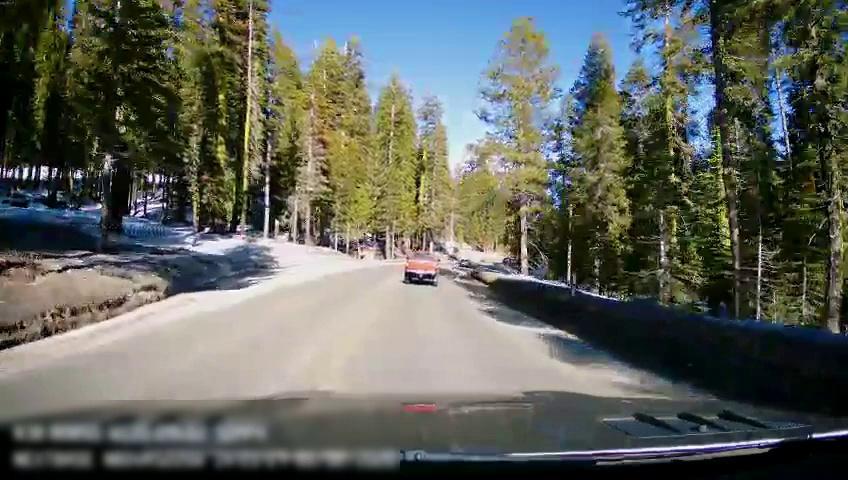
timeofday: Day
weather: Sunny
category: Drivable Space
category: Vehicles | Car
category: Vehicles | Truck